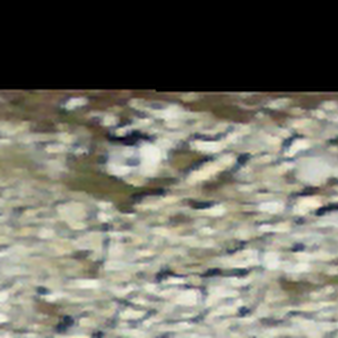
Label: other